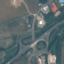
Land use / land cover: Highway